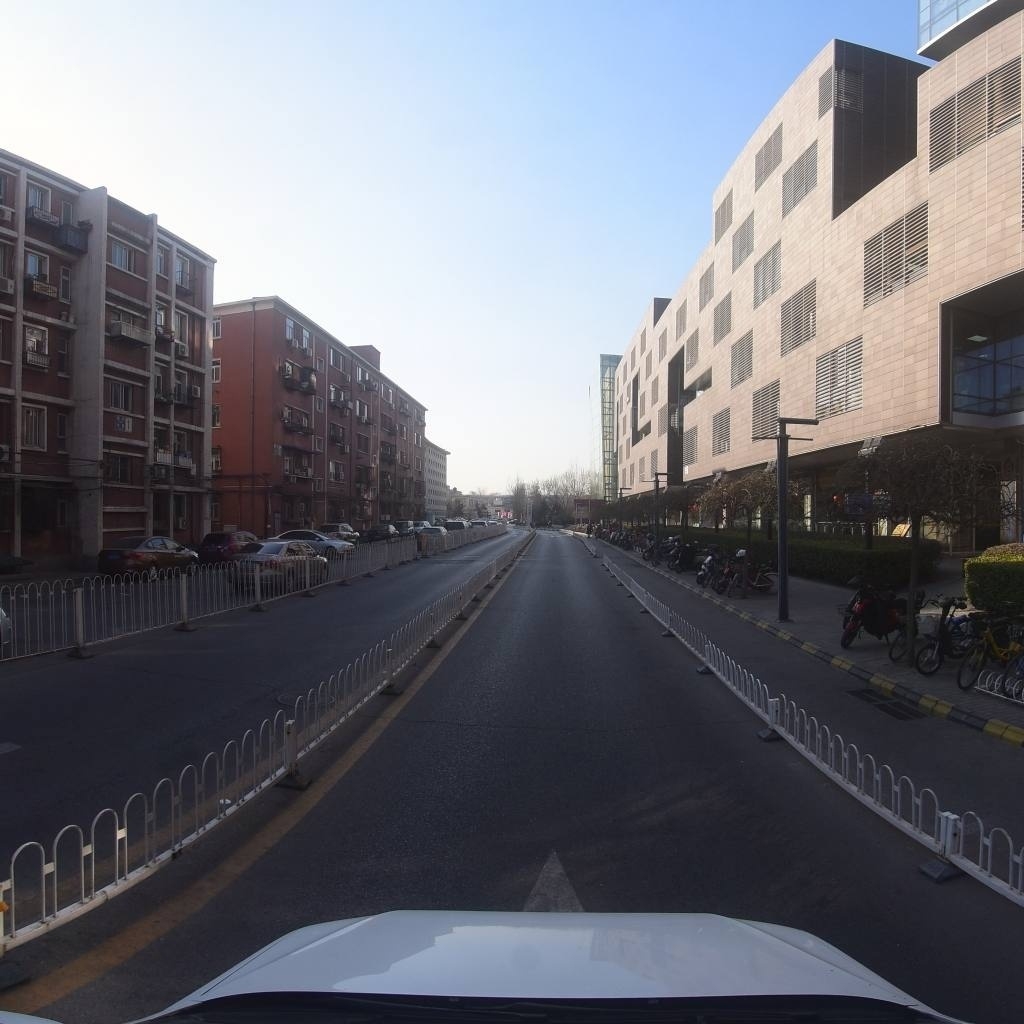
Region: Xicheng
Road damage annotations: transverse crack, transverse crack, manhole cover